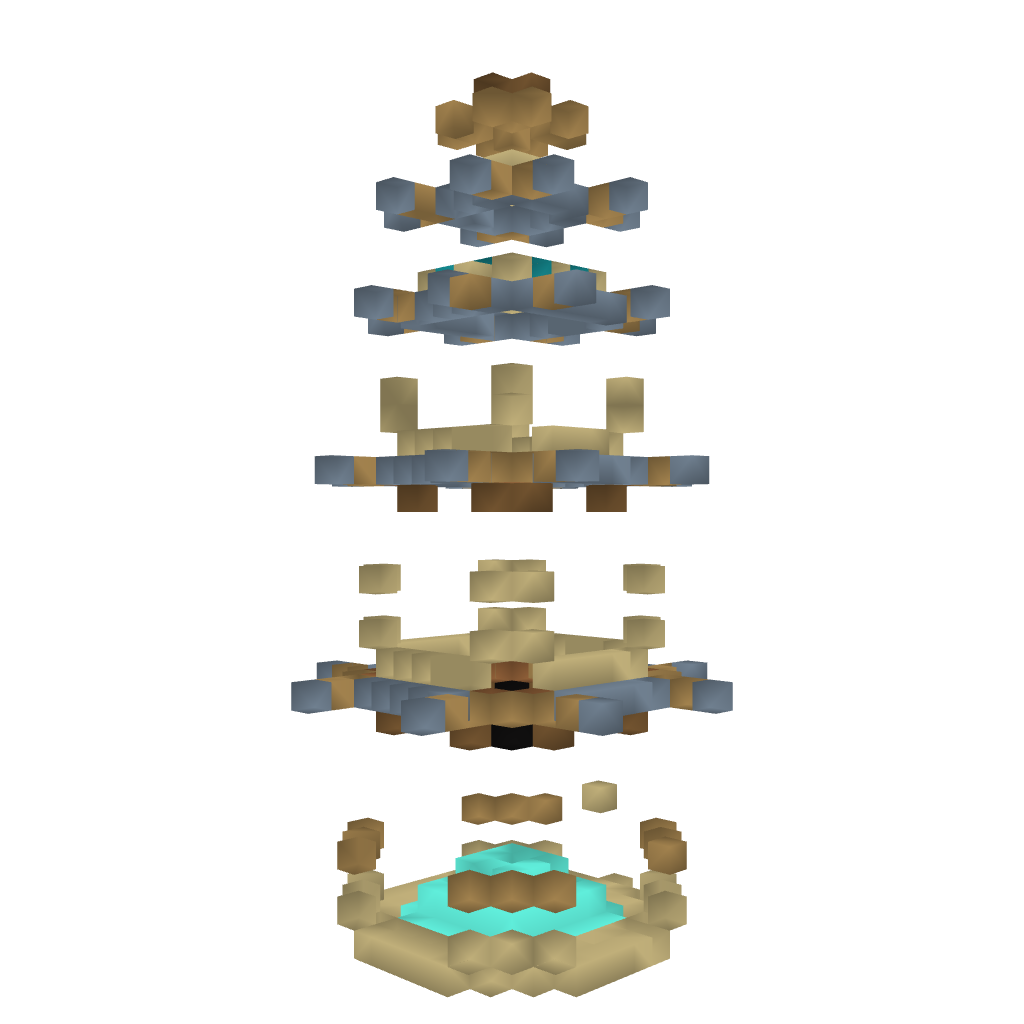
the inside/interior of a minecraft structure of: Pagoda of LIGHT